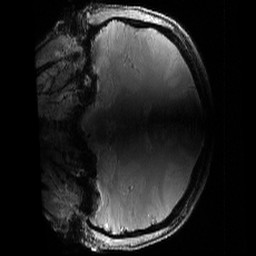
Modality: PDw
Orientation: coronal
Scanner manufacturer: siemens
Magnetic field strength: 6.98 T
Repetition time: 2.16 s
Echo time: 0.00345 s